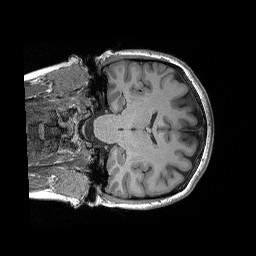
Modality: T1w
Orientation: coronal
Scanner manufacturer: siemens
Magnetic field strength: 3 T
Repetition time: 2.3 s
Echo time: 0.00298 s